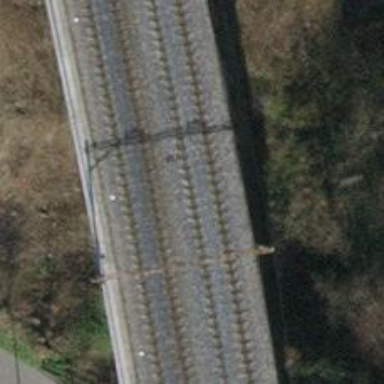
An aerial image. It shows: Bridge over electrified railway with contact line.